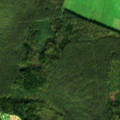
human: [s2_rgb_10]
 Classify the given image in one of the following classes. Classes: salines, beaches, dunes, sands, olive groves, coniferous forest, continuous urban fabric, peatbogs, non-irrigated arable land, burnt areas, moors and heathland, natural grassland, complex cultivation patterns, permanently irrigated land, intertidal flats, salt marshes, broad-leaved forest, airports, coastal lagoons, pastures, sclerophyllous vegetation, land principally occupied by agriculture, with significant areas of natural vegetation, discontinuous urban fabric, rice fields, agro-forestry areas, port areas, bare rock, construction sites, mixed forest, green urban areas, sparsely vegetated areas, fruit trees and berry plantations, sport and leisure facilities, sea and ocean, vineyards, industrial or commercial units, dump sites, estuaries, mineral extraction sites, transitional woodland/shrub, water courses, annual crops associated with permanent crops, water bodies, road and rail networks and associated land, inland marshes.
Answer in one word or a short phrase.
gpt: non-irrigated arable land, complex cultivation patterns, coniferous forest, mixed forest